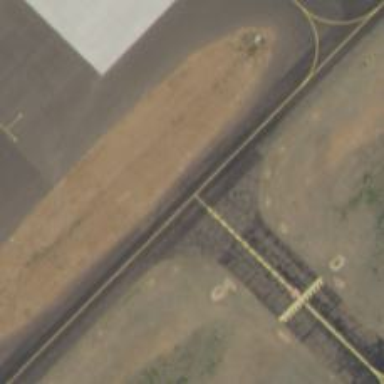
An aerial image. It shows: Image of taxiway at airport.